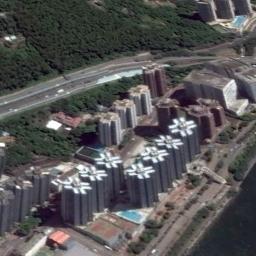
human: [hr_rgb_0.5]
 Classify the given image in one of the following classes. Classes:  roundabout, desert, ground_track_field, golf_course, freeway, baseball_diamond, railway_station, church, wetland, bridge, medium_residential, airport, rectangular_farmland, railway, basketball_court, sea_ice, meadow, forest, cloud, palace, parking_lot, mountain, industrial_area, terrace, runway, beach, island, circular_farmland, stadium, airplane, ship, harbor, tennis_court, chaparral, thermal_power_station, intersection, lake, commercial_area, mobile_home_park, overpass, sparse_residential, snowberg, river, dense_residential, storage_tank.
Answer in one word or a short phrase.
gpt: commercial_area